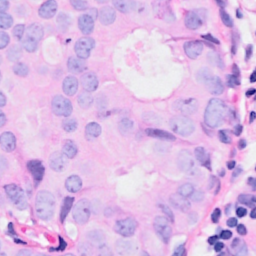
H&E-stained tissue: Breast